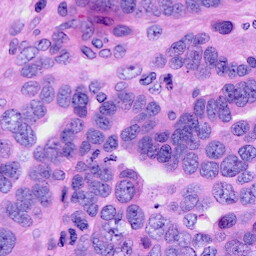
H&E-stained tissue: Ovarian